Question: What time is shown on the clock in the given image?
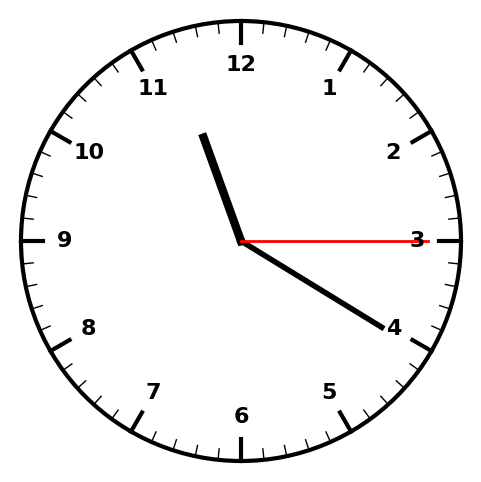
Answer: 11:20:15